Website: home-depot
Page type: payment
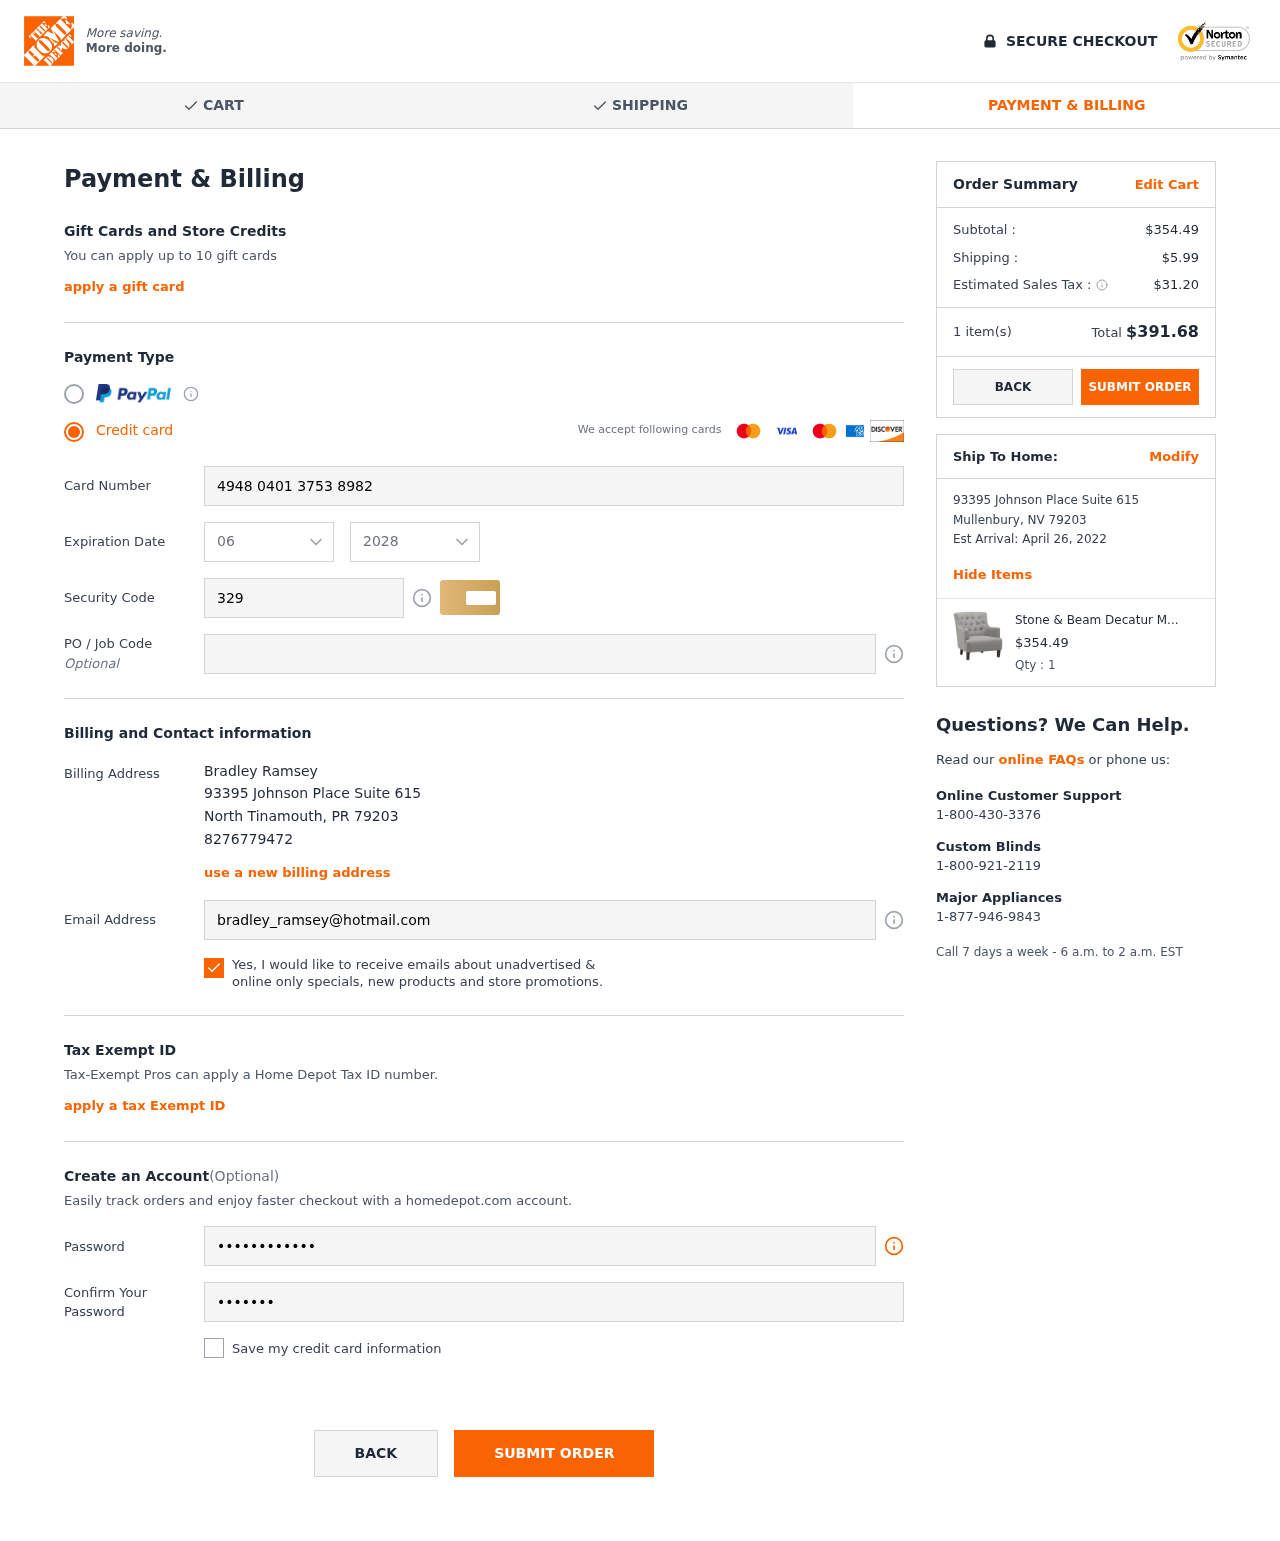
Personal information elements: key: PII_CARD_CVV
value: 329
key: PII_CARD_EXPIRY_MONTH
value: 06
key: PII_CARD_EXPIRY_YEAR
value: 28
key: PII_CARD_NUMBER
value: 4948 0401 3753 8982
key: PII_CITY
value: North Tinamouth
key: PII_CITY2
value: Mullenbury
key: PII_EMAIL
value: bradley_ramsey@hotmail.com
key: PII_FULLNAME
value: Bradley Ramsey
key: PII_PHONE
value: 8276779472
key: PII_POSTCODE
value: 79203
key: PII_POSTCODE2
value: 79203
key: PII_STATE_ABBR
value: PR
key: PII_STATE_ABBR2
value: NV
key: PII_STREET
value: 93395 Johnson Place Suite 615
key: PII_STREET2
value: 93395 Johnson Place Suite 615
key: PII_POSTCODE_FULL
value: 79203
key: PII_POSTCODE_NUMERIC
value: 79203
Product elements: key: PRODUCT1_NAME
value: Stone & Beam Decatur Modern Tufted Accent Chair
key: PRODUCT1_PRICE
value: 354.49
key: PRODUCT1_QUANTITY
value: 1
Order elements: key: ORDER_SUBTOTAL
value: $354.49
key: ORDER_SHIPPING_COST
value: $5.99
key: ORDER_TAX
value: $31.20
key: ORDER_NUM_ITEMS
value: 1 item(s)
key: ORDER_TOTAL
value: $391.68
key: ORDER_DELIVERY_DATE
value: April 26, 2022